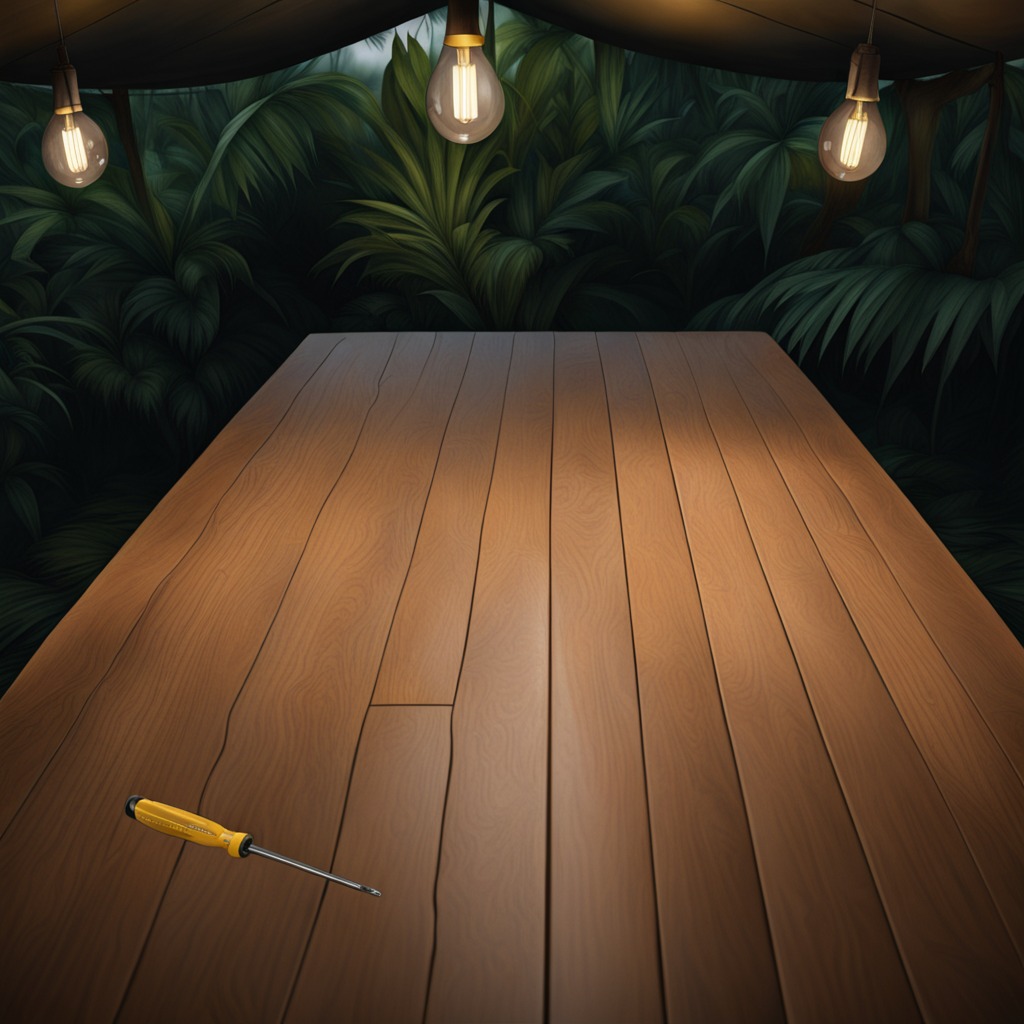
A screwdriver is lying on a wooden table inside a jungle field workshop tent at night.